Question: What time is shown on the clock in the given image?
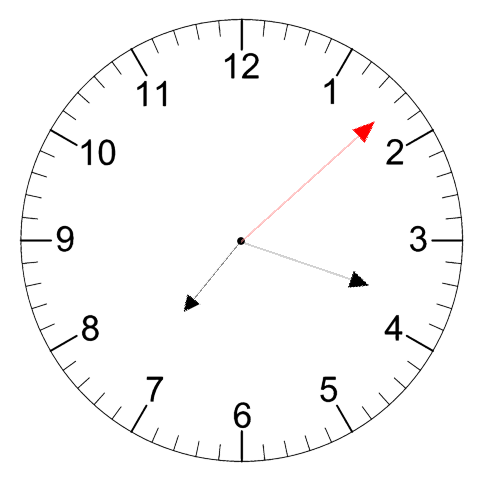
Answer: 07:18:08